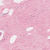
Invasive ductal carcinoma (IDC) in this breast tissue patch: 0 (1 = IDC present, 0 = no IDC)